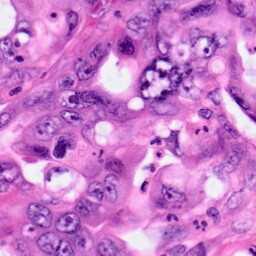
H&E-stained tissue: Pancreatic